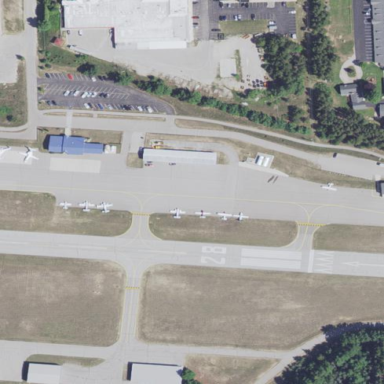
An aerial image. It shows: Apron at the airport.